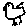
Label: bird